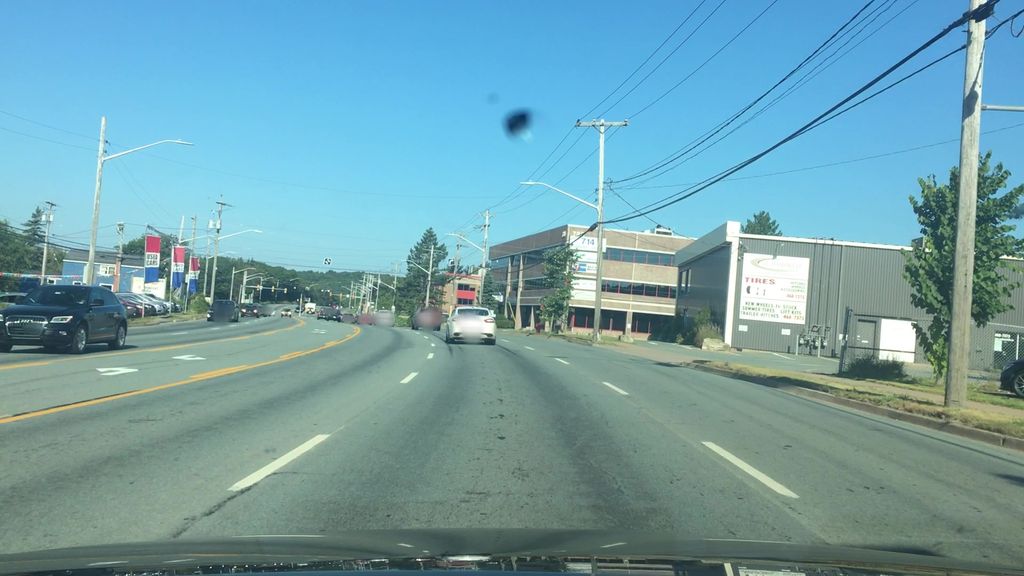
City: halifax